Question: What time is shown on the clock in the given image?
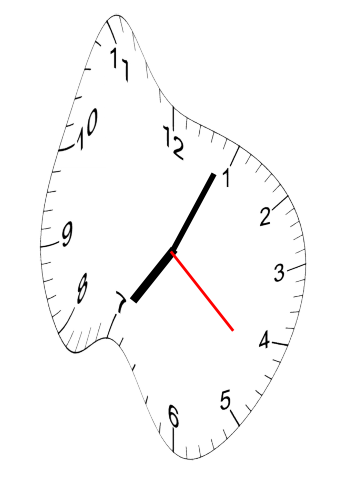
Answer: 07:04:22